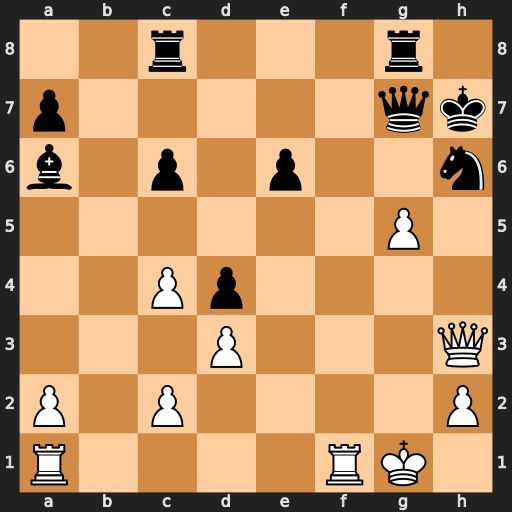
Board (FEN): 2r3r1/p5qk/b1p1p2n/6P1/2Pp4/3P3Q/P1P4P/R4RK1
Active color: w
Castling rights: -
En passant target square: -
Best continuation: Rf7 Kh8 Rxg7